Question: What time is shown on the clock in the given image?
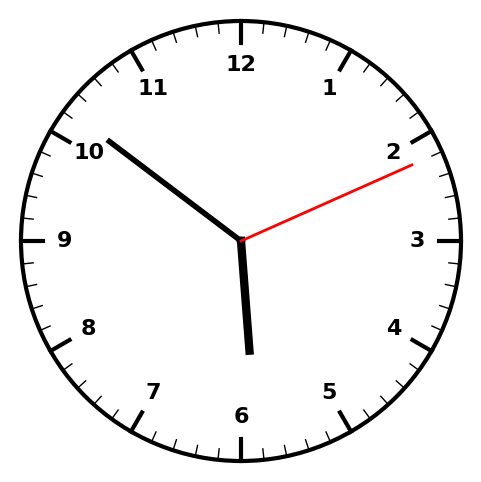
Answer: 05:51:11